二年级 · 组合数学
把 36 个, 摆成如图的物体, 可以摆多少个?

答: 可以摆 $(\quad)$ 个。
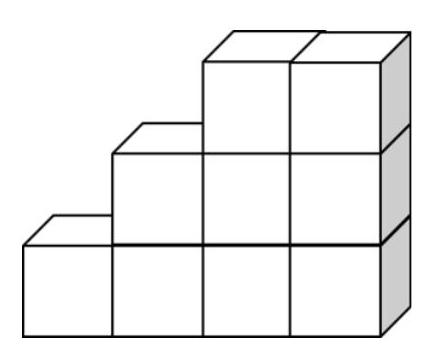
答案: $36 \div 9=4$ (个) 答: 可以摆 4 个。